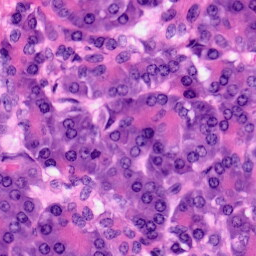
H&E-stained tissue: Pancreatic